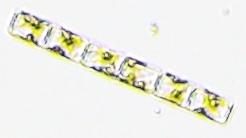
Label: Cerataulina_Guinardia_Dactyliosen